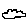
Label: cloud